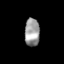
Tissue: lung
Cell type: Others
Senescence score: 0.2055
Nuclear area (px): 405
Mean DAPI intensity: 156.711